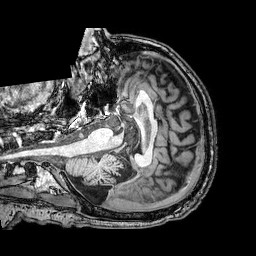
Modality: T1w
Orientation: axial
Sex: male
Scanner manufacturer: philips
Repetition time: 0.008214 s
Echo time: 0.00377 s